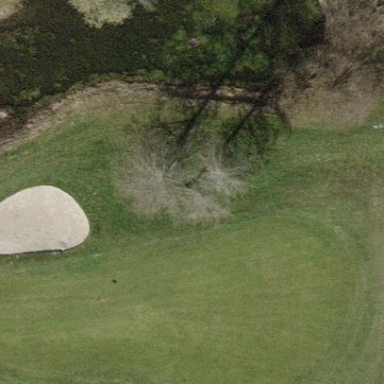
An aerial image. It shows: Picturesque green golfing area with grass land use.